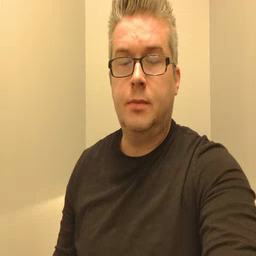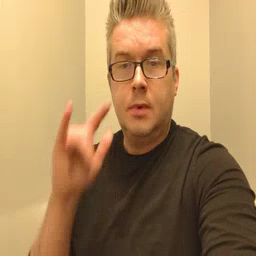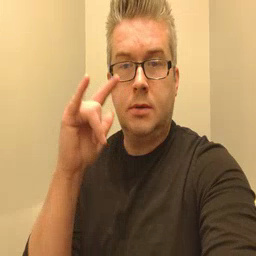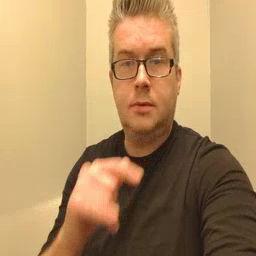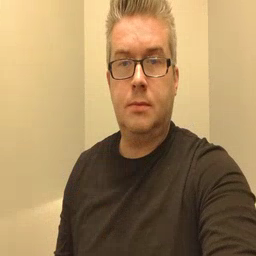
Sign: airplane